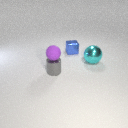
small blue metal cube behind small gray metal cylinder